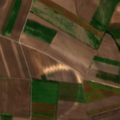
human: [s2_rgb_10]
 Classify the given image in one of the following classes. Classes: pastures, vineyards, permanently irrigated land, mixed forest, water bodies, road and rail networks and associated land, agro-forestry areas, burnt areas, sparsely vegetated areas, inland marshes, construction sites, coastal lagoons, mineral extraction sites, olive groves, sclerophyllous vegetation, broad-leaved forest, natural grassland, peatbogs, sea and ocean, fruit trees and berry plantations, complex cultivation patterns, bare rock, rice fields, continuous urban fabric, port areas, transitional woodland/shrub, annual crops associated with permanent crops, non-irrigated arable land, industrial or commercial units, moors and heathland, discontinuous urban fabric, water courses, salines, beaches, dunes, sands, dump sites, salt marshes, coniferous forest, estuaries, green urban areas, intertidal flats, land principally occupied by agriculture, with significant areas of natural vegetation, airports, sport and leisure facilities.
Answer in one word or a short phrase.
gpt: non-irrigated arable land